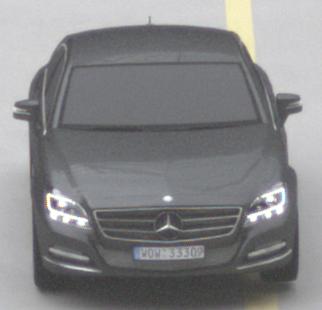
Make: Mercedes-Benz
Model: CLS Coupé 350
Detailed model: CLS-Class (218) Coupé
Model produced from: 2011/01
Model produced until: 2014/07
Doors: 4
Color: gray
Road condition: dry road
Daytime: morning or afternoon
Contrast: low contrast